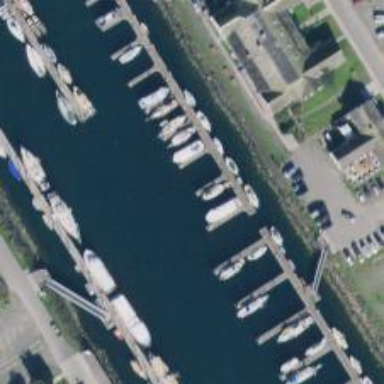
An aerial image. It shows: Pier with mooring facilities.